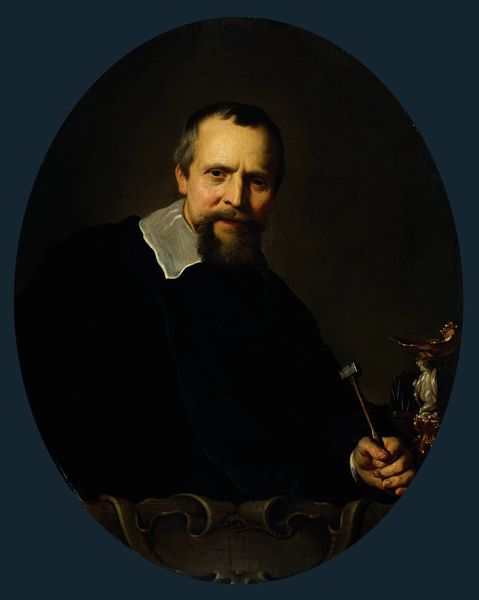
Titel: Johannes Lutma, Amsterdam Silversmith
Künstler: Jacob Adriaensz Backer
Standort: Amsterdam
Institution: Rijksmuseum
Schlagwörter: blau, dunkel, gemälde, hand, mann, schatten, umhang, weiß, ocker, braun, finger, grau, haar, hell, hintergrund, licht, mund, nase, ohr, raum, schwarz, stirn, stuhl, zimmer, blick, malerei, muster, ornament, anzug, bart, gericht, hemd, richter, augen, barock, falten, gesicht, kragen, rahmen, rembrandt, samt, schale, stehen, vollbart, bildnis, hals, herr, holland, innenraum, möbel, niederlande, portrait, porträt, öl, brüstung, auge, figur, geistlicher, haare, mantel, augenbrauen, frontal, kinn, lippen, ohren, oval, rund, stock, keramik, krug, skulptur, statue, vase, lächeln, wangen, kartusche, pfeife, inschrift, dunkelrot, verzierung, maler, robe, plastik, steinmetz, augenbraue, selbstporträt, schild, beruf, porzellan, künstler, faust, arzt, ölmalerei, statuette, pfarrer, handwerker, werkzeug, voluten, portät, hammer, leder, pastor, priester, schwart, sunkel, zugewandt, balu, gelehrter, muschel, freundlich, pokal, weißer kragen, ornat, attribut, holländer, bildhauer, gaze, alten, anwalt, eiform, franz hals, gespflegt, goldschmied, hautfarben, hämmerchen, innenraun, mediziner, prüfend, skultpur, urteil, ovoid, pfaffer, skulputr, 17. jahrhundert, sehr persönlich, fast unkeusch, angeberisch, calvinist, stullehne, judge